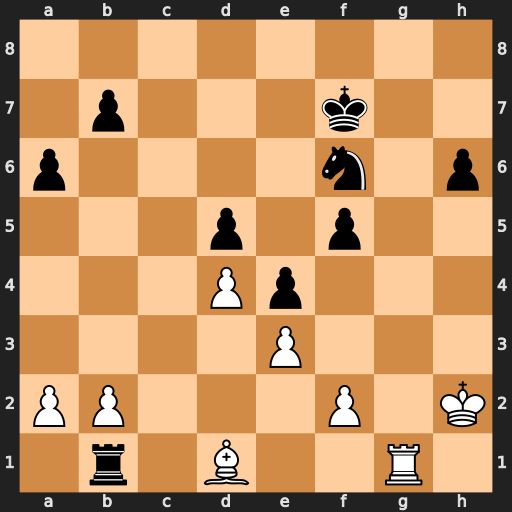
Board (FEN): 8/1p3k2/p4n1p/3p1p2/3Pp3/4P3/PP3P1K/1r1B2R1
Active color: w
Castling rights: -
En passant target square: -
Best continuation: Bh5+ Nxh5 Rxb1